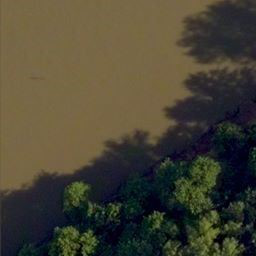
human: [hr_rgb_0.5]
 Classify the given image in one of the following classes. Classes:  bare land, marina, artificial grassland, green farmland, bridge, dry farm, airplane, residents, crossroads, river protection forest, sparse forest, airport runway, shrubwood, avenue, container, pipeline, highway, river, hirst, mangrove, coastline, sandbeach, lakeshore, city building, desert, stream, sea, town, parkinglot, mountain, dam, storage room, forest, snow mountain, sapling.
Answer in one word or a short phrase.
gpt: river protection forest